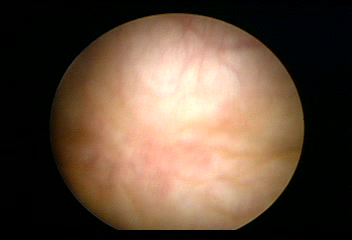
Modality: WLC
Class: Normal mucosa
Bladder cancer association: No